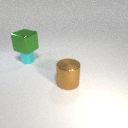
small cyan metal cylinder below large green metal cube